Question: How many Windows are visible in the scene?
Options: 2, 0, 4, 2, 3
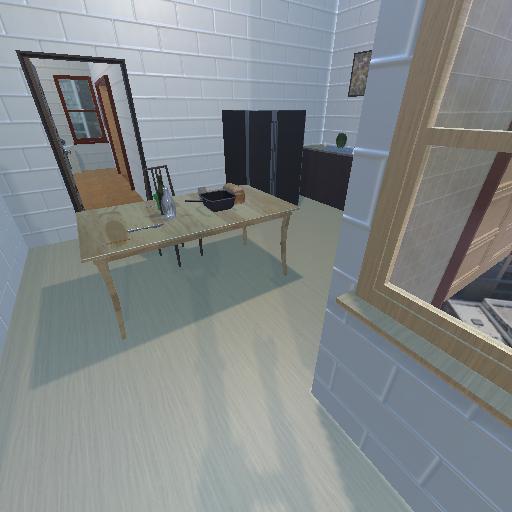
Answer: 2